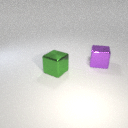
large green metal cube in front of large purple metal cube